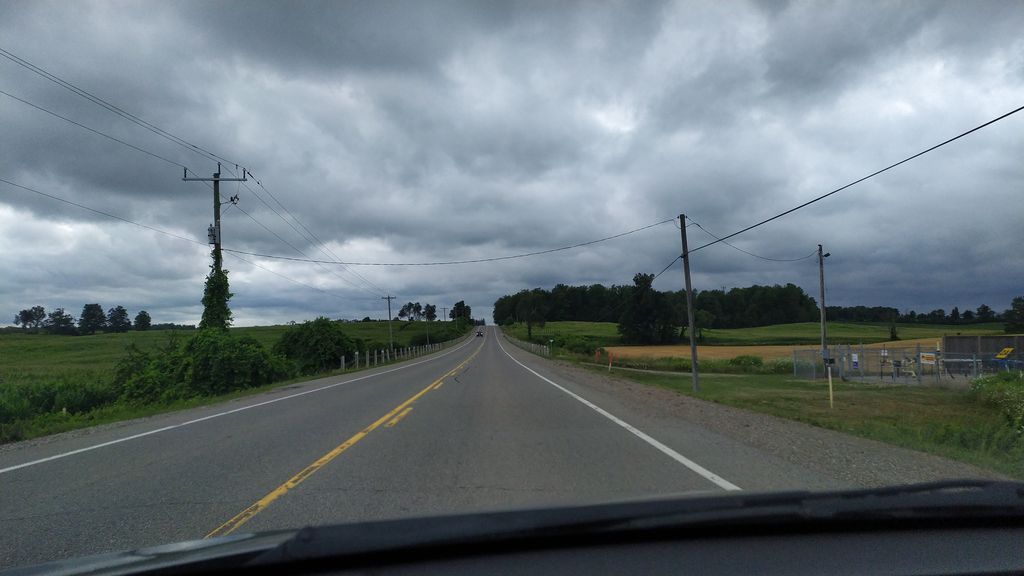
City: kitchener-waterloo